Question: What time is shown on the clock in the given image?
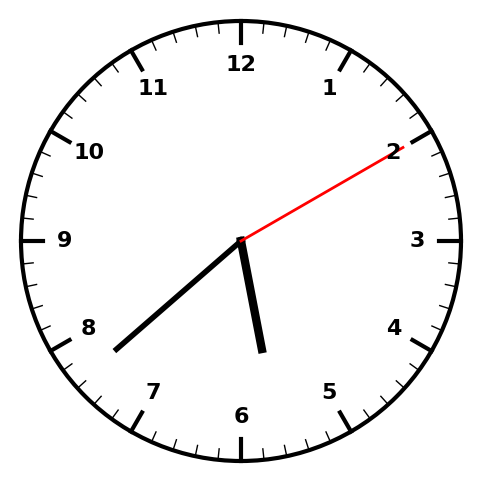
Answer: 05:38:10